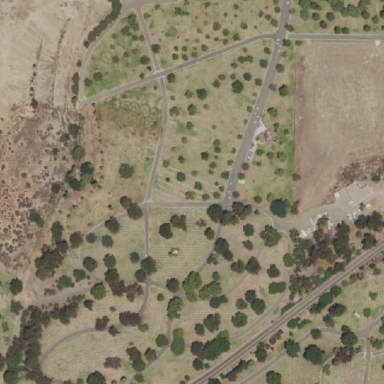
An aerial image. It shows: Cemetery.